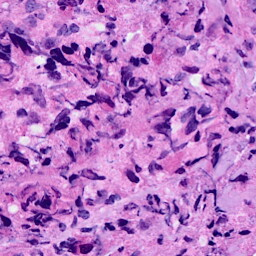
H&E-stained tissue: Breast